Question: Here is the application on codeplex all i did is created a new text box and trying to get path of current node selected into this text box, but i am getting extra things which i dont need at all,
Link to application,
<URL>
Code Line i am using is ,
'''
TextBox1.Text = nodeCurrent.FullPath;
'''
and output i am getting is something like this,
> My Computer\C:\Documents and Settings\Administrator\Desktop
My Computer here is Root Node, which i dont need, all i want is
> C:\Documents and Settings\Administrator\Desktop
Picture added

Here is the function i am using it
'''
private void tvFolders_AfterSelect(object sender, System.Windows.Forms.TreeViewEventArgs e)
{
//Populate folders and files when a folder is selected
this.Cursor = Cursors.WaitCursor;
//get current selected drive or folder
TreeNode nodeCurrent = e.Node;
string newPath = getFullPath(nodeCurrent.FullPath);
tbDirectory.Text = newPath;
//clear all sub-folders
nodeCurrent.Nodes.Clear();
if (nodeCurrent.SelectedImageIndex == 0)
{
//Selected My Computer - repopulate drive list
PopulateDriveList();
}
else
{
//populate sub-folders and folder files
PopulateDirectory(nodeCurrent, nodeCurrent.Nodes);
}
this.Cursor = Cursors.Default;
}
'''
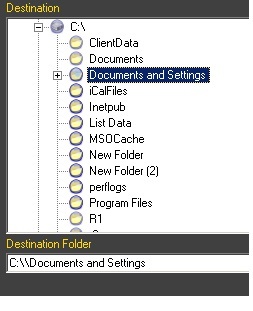
Answer: add the following line in the code and it will remove recurring "" in the path
'''
newPath = newPath.Replace("\\", "\");
'''